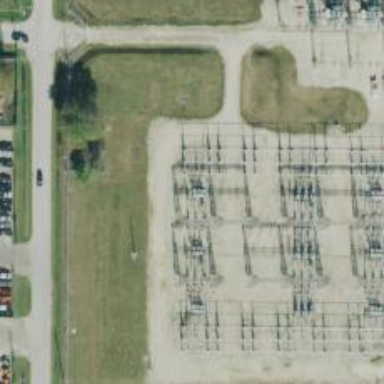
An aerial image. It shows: Switch for power supply.